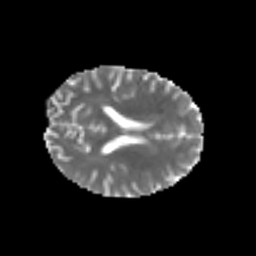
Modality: MD
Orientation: axial
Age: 25
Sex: male
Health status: healthy